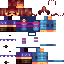
A female human skin with medium skin, wearing brown long hair dressed in a blue hoodie and blue pants, featuring a closed mouth.